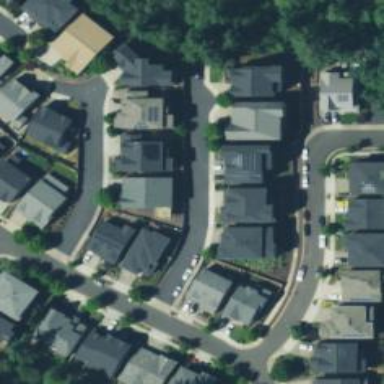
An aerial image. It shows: Residential road with sidewalk on the left side.